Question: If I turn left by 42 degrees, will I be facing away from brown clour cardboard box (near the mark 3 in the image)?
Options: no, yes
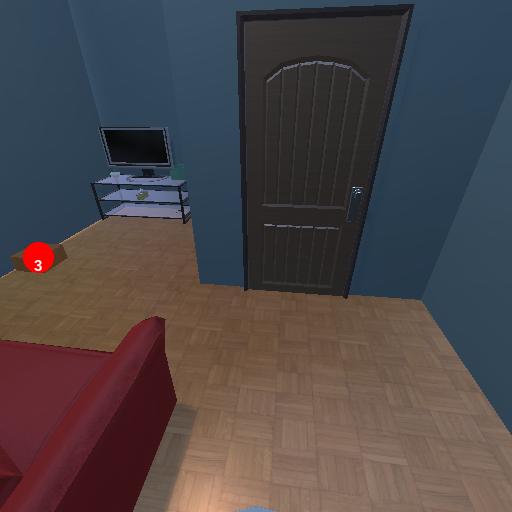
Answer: no